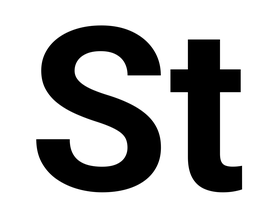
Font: Roboto_Bold